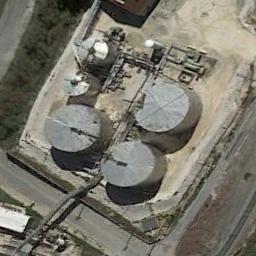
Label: storage_tank